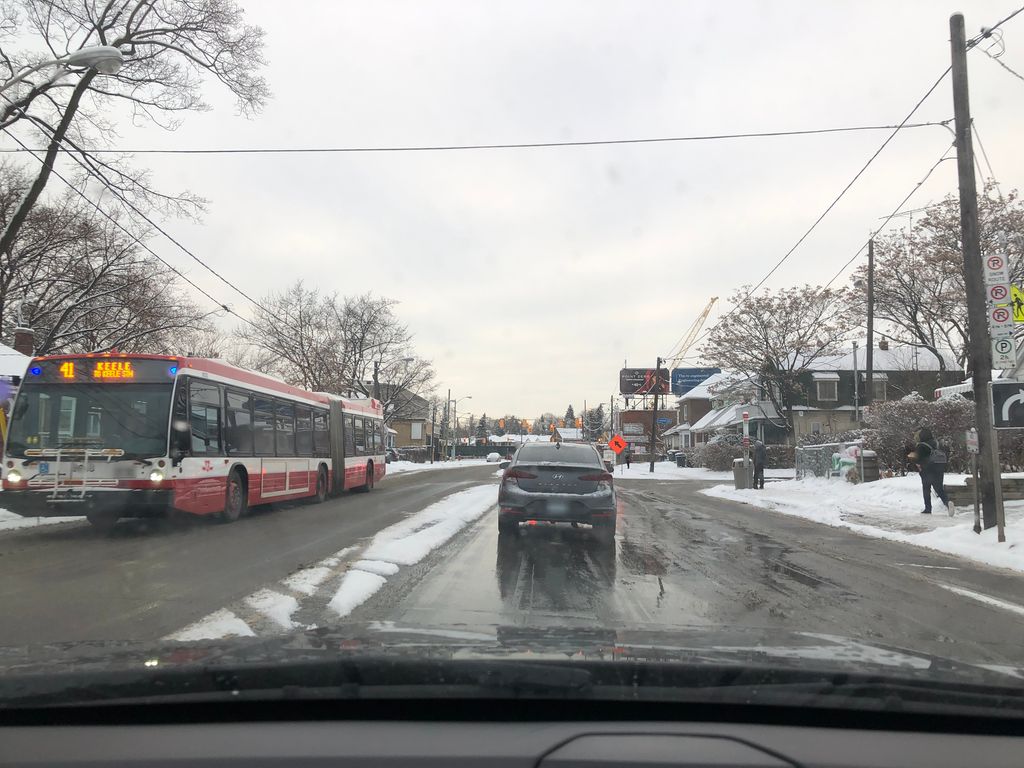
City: toronto